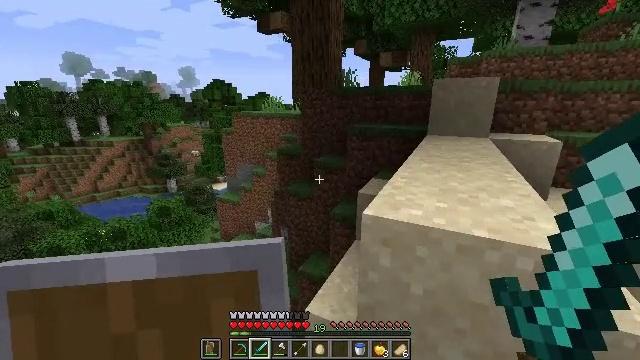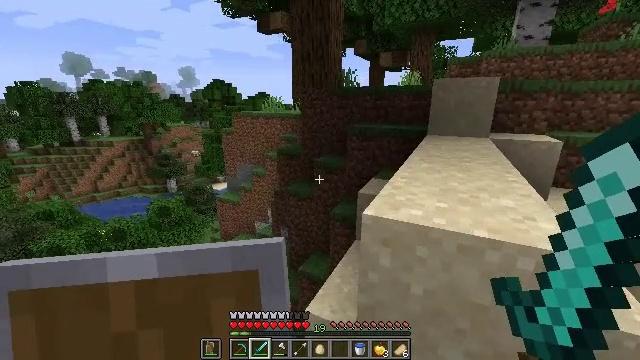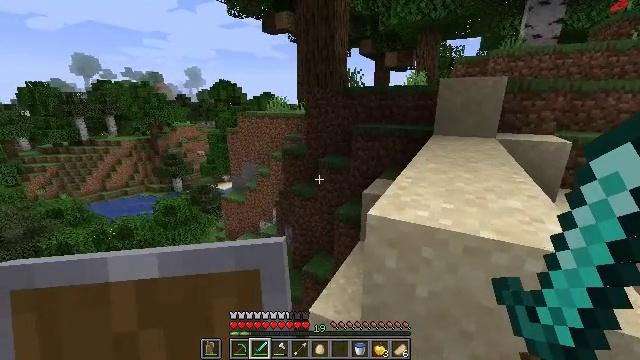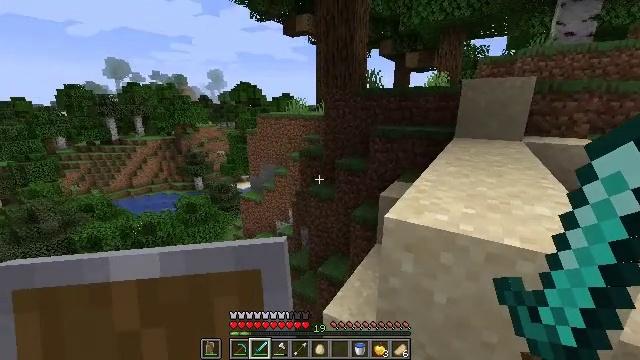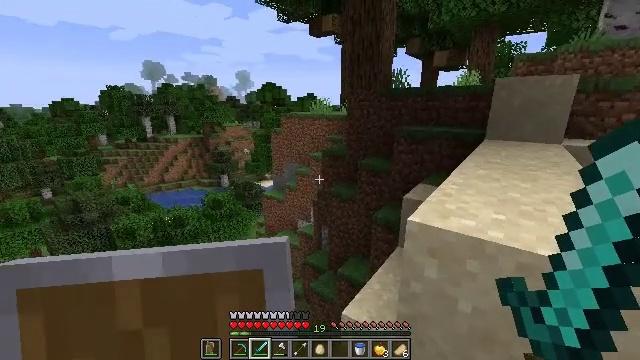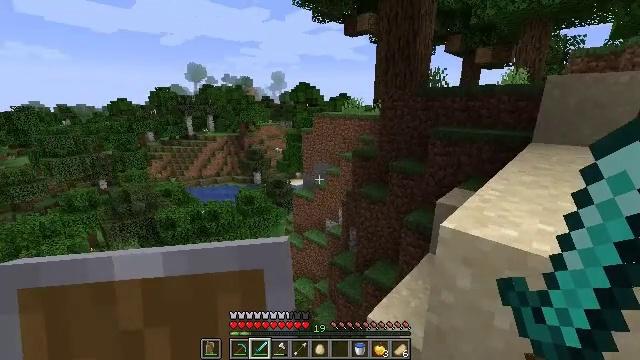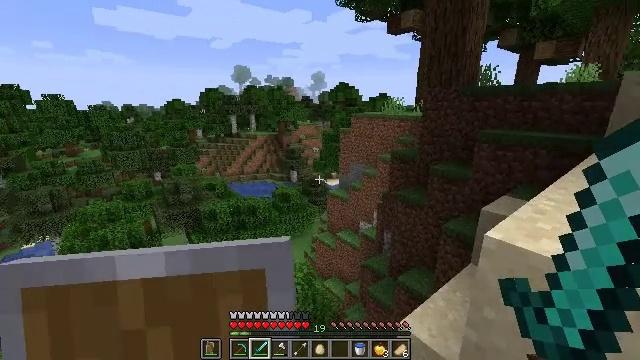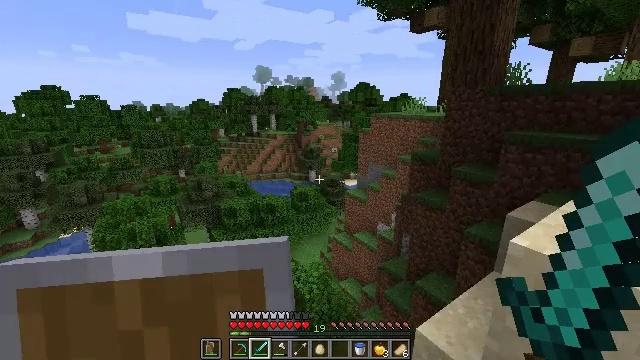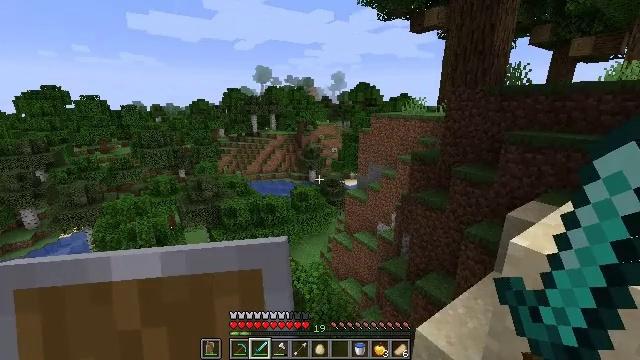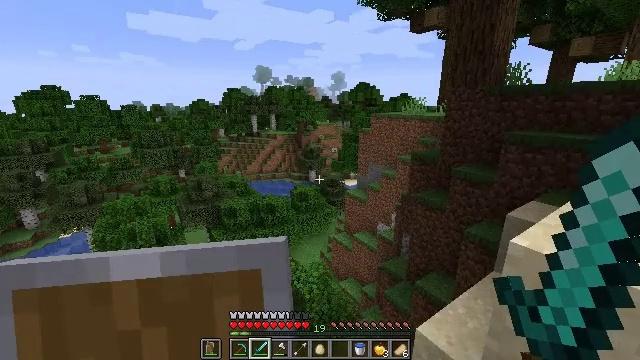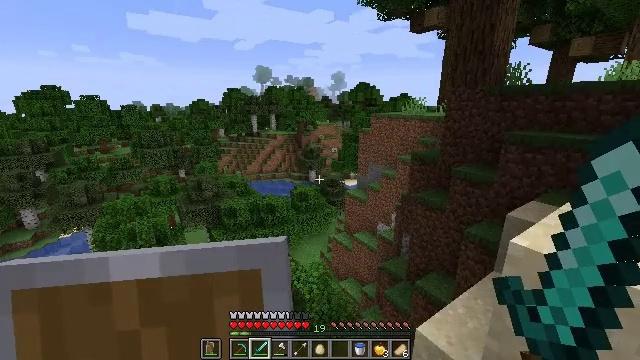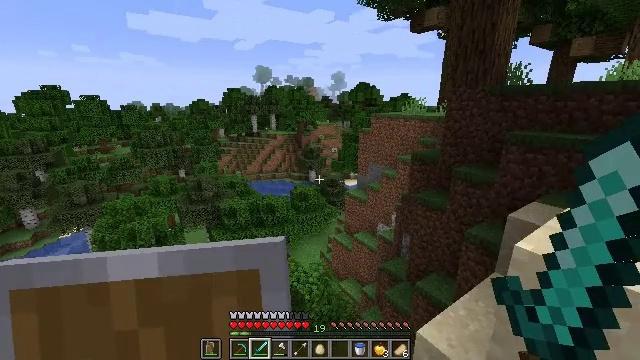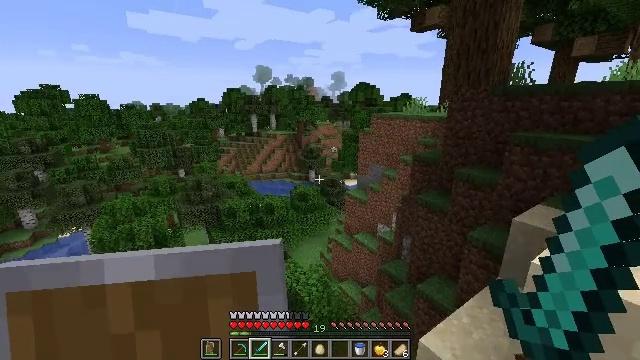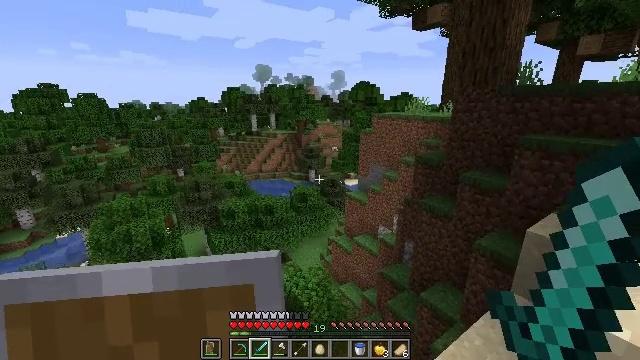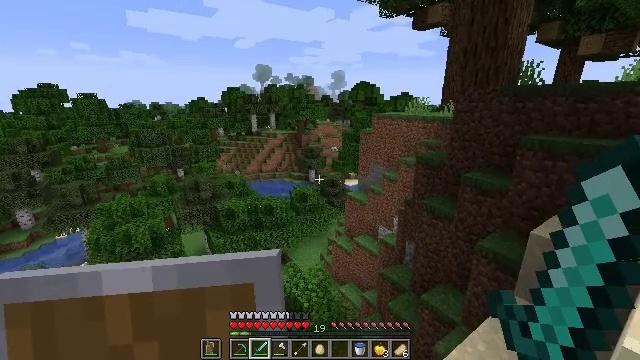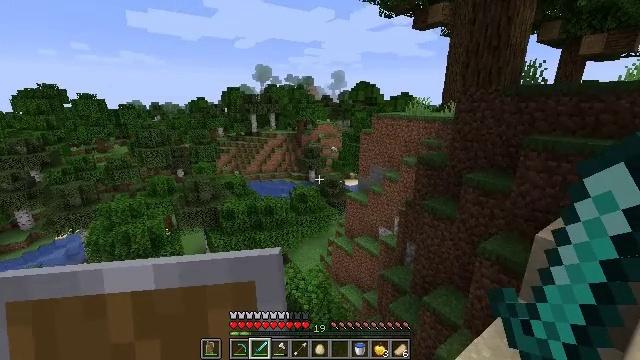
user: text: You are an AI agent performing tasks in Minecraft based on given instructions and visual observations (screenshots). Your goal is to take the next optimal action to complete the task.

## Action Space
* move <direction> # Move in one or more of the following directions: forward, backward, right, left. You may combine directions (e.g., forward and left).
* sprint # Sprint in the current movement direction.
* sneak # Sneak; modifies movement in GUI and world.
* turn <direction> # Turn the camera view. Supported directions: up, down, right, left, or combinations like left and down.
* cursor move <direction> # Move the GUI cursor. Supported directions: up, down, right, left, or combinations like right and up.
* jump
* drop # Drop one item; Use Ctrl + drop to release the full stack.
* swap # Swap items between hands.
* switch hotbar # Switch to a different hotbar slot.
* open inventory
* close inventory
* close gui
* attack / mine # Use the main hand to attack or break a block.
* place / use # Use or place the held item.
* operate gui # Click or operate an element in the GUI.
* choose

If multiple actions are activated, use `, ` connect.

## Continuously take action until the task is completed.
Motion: motion action
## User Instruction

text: Break oak leaves from the trees.
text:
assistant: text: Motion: no_op
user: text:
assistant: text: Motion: turn left
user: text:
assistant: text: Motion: turn left
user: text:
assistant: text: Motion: turn left
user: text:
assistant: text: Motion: turn left
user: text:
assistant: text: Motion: turn left
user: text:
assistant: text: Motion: turn left
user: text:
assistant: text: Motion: no_op
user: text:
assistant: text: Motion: no_op
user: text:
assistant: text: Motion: no_op
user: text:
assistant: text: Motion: move forward
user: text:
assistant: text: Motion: move forward
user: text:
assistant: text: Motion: move forward
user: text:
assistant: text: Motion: no_op
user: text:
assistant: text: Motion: no_op
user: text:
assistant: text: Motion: no_op
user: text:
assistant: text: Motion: no_op
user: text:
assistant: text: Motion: no_op
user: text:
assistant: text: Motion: turn up
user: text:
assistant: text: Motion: no_op
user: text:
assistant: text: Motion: no_op
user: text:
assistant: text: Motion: no_op
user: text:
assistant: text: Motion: no_op
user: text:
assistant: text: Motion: no_op
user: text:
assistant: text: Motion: sneak
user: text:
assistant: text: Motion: sneak
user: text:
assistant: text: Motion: sneak
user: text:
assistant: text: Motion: sneak
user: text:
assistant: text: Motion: sneak
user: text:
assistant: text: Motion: sneak